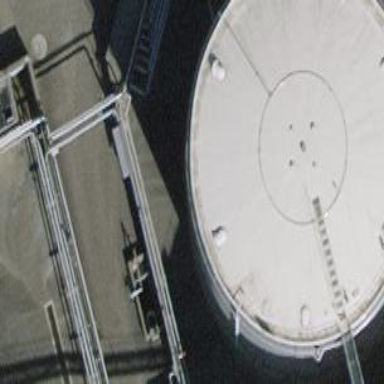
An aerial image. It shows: Building with storage tank.